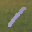
Label: 1